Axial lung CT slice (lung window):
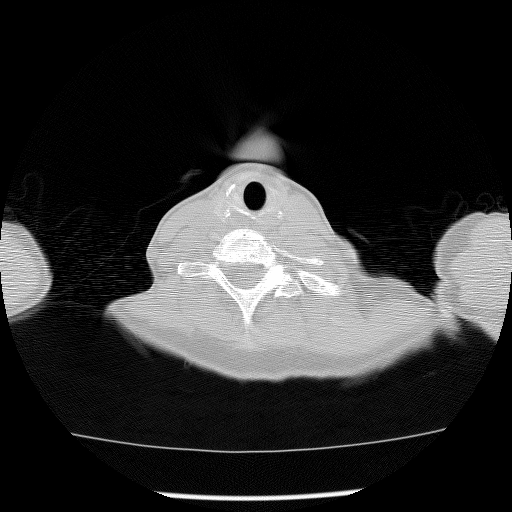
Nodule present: no